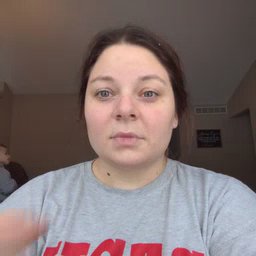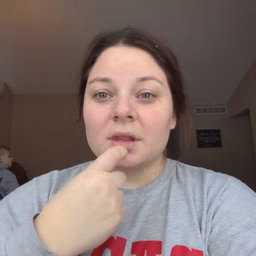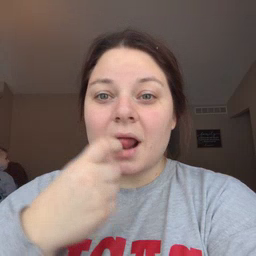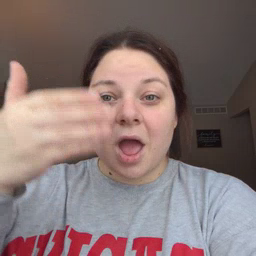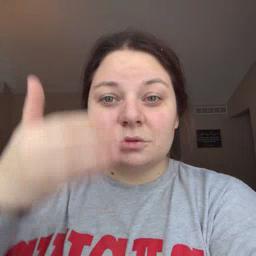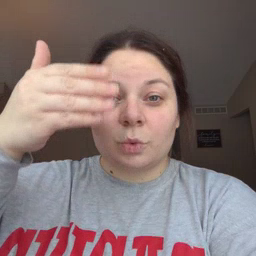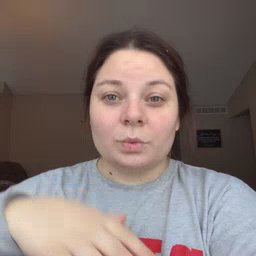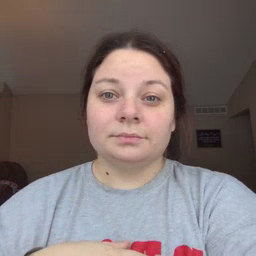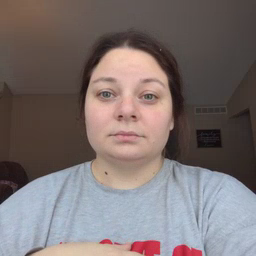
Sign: glasswindow